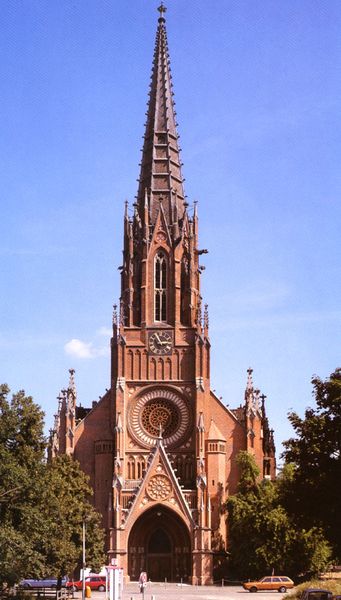
Titel: Christuskirche
Künstler: Conrad Wilhelm Hase
Standort: Hannover (EU - D - Nds)
Schlagwörter: blau, himmel, wolken, bäume, kirchturm, bunt, fenster, strasse, tür, rot, kirche, gotik, kreis, turm, farbig, bogen, fassade, giebel, backstein, platz, auto, spitz, uhr, tor, foto, fotografie, rit, eingang, rundfenster, dom, kathedrale, portal, gotisch, rosette, spitzbogen, autos, rosetten, vorplatz, vorhalle, gewände, strebepfeiler, neugotisch, mülleimer, wimperg, gewändeportal, zionskirche, trumhelm